Interaction volume radius: 5 \u00c5
Interaction volume height: 25 \u00c5
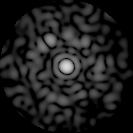
Disorder parameter: 0.8394